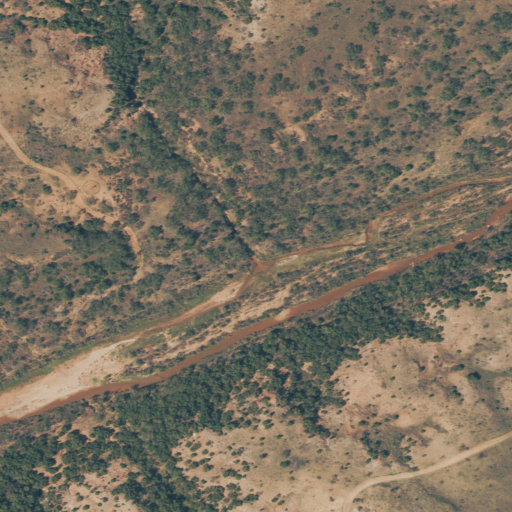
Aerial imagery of valley in Texas named Devils Canyon containing shrub, evergreen forest, mixed forest, grassland, deciduous forest, and open water